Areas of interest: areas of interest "JD Five Stars Electronics (Changzhou North Street Store)"
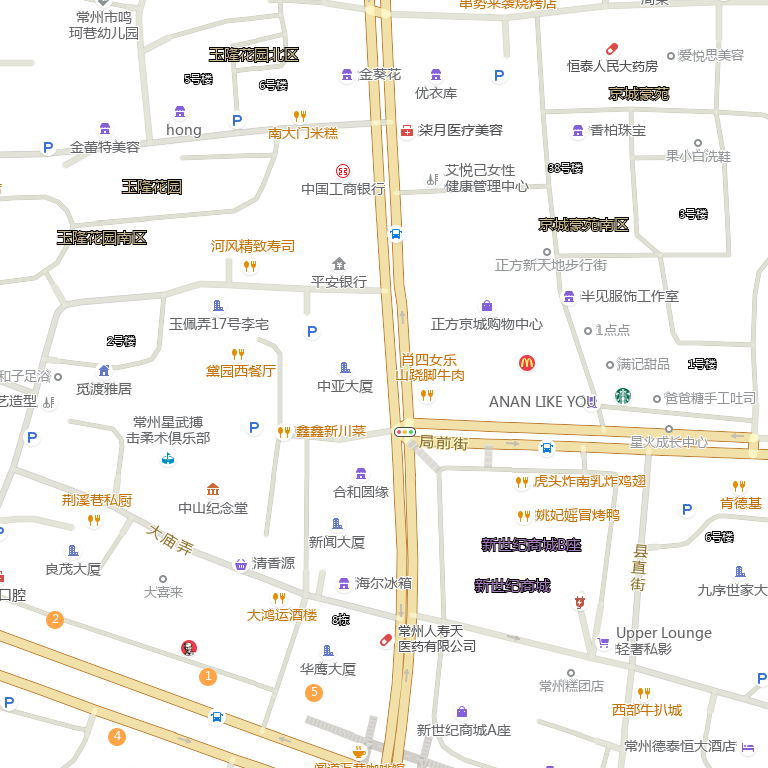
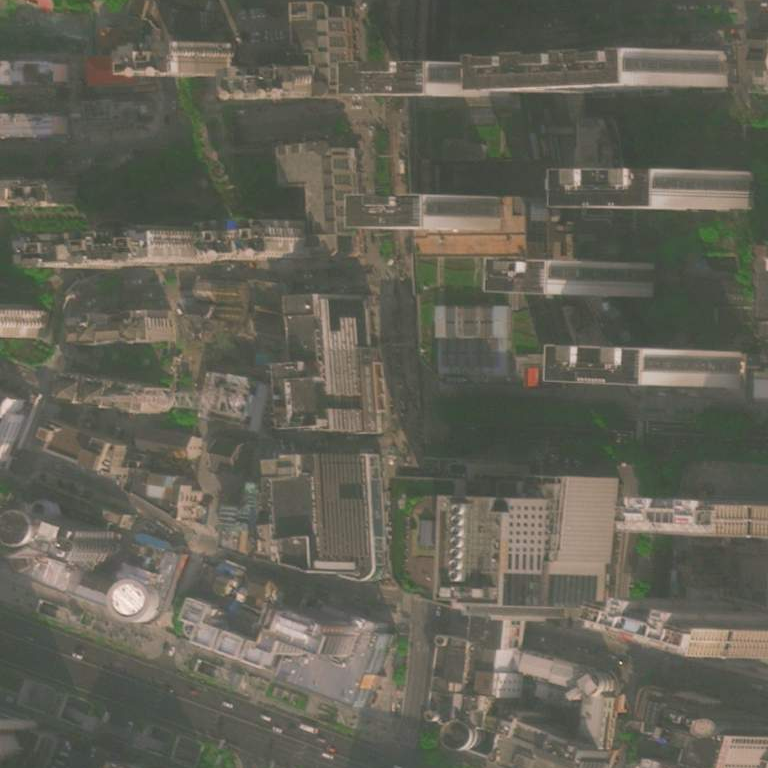